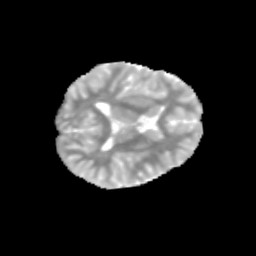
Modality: MD
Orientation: axial
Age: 12
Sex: female
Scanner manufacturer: siemens
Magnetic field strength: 3 T
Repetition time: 3.8 s
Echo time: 0.07 s